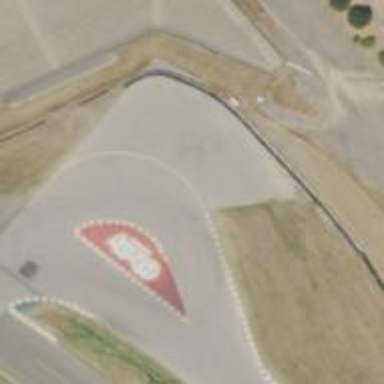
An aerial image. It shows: Asphalt raceway designed for motor sports.